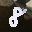
Label: 8